Question: From a previous question, I'm trying to do a 'SqlBulkCopy' from a MongoDB database, and I'm getting an error and can't find what column type I should have:
> The given value of type 'ObjectId' from the data source cannot be converted to type nvarchar of the specified target column.

Where my 'DataTable' Column 'DataType' is 'MongoDB.Bson.ObjectId'.
in Microsoft Sql Server to host this value?
My current code:
'''
string connectionString = GetDestinationConnectionString();
var mongoCollection = GetSourceConnectionString();
var queryFind = Query.And(Query.NotExists("sync"), Query.NotIn("challenge_guid", new List<MongoDB.Bson.BsonValue>() { "87558b59-73ee-4f10-add4-b9031551e395" }));
var sourceData = mongoCollection.Find(queryFind).ToList();
DataTable dt = CollectionHelper.ConvertTo<MongoAnswerDoc>(sourceData);
using (SqlConnection destinationConnection =
new SqlConnection(connectionString))
{
destinationConnection.Open();
// Set up the bulk copy object.
// Note that the column positions in the source
// data reader match the column positions in
// the destination table so there is no need to
// map columns.
using (SqlBulkCopy bulkCopy =
new SqlBulkCopy(destinationConnection))
{
bulkCopy.DestinationTableName = "JK_RawChallengeAnswers";
try
{
// Write from the source to the destination.
bulkCopy.WriteToServer(dt);
}
catch (Exception ex)
{
txtMsg.Text = ex.Message;
}
finally
{
// Dispose of the DataTable.
dt.Dispose();
// close connection
destinationConnection.Close();
}
}
}
'''
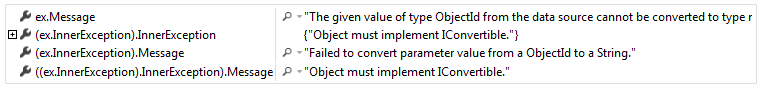
Answer: From the <URL>:
> ObjectId is a 12-byte BSON type, constructed using:- - - -
So you would need a <URL> type column to map it in SQL.
Anyway, your code will run out of memory on any transfer of significance, using an intermediate DataTable in-memory copy is not the way to go. <URL> to iterate over the source just-in-time.